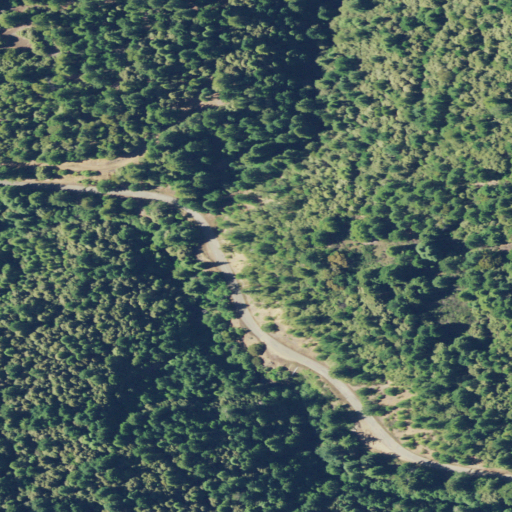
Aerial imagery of valley in California named Dark Gulch containing evergreen forest and open development